Question: Apologies for including code within the title but it was the easiest way of explaining my small problem.
With the following html:
'''
<p>the field of</p>
'''
And the accompanying CSS:
'''
p {letter-spacing: 6px;}
'''
The 'f','i' and 'e' don't space correctly.
I wondered why this happens and also how to fix it.
Here is a small accompanying image of the problem so you can see it:

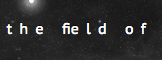
Answer: I suspect this might be a font and/or OS bug. Where are you seeing this?
In general, this works as expected. (See <URL>
I am using the same code as you are:
'''
<p>the field of</p>
'''
with
'''
p {letter-spacing: 6px;}
'''
and I am seeing the desired result